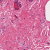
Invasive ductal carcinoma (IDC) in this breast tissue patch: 0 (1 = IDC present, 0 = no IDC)